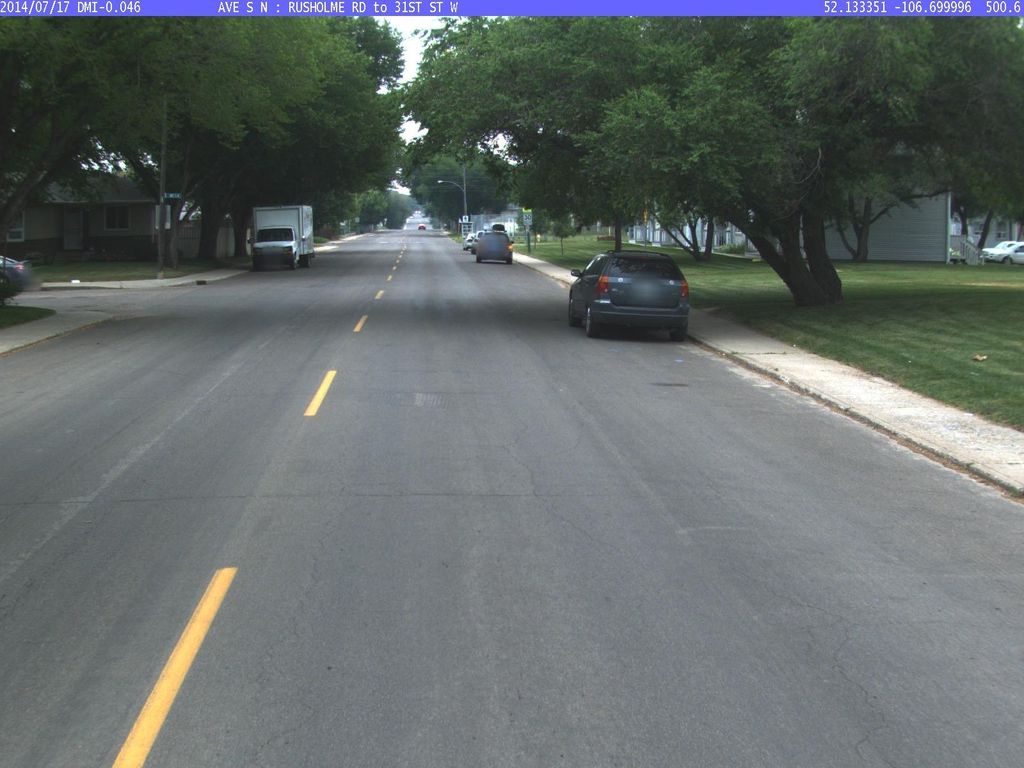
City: saskatoon